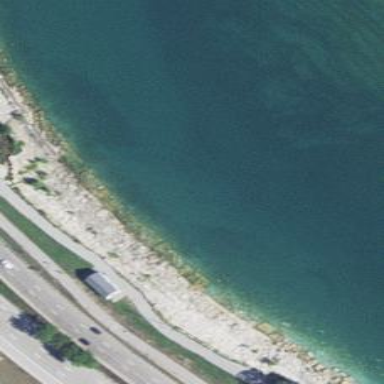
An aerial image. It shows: Beach with rocky surface.